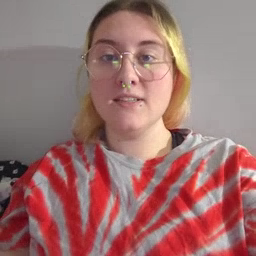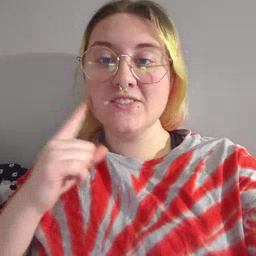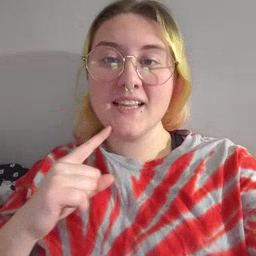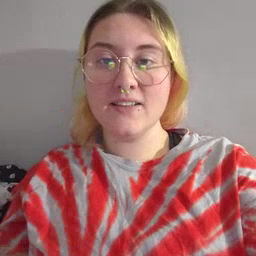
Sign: cheek